Interaction volume radius: 5 \u00c5
Interaction volume height: 15 \u00c5
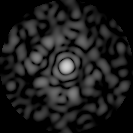
Disorder parameter: 0.8685